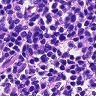
Metastatic tissue present: no